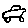
Label: car